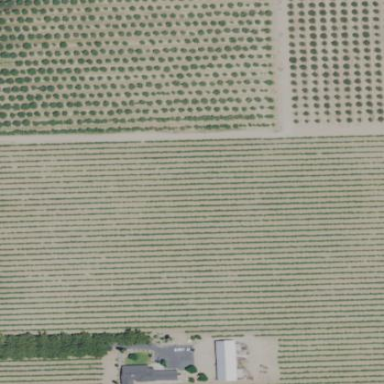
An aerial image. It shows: Vineyard with grape crops.